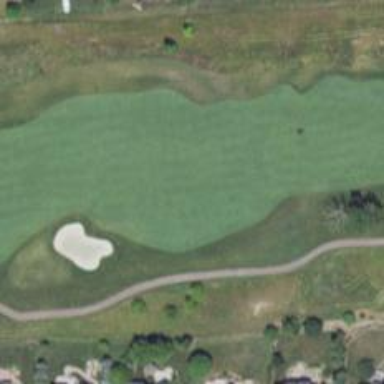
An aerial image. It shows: Golf fairway surrounded by grass.